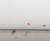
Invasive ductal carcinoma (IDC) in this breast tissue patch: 0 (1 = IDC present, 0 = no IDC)